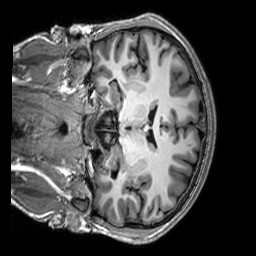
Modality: T1w
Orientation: coronal
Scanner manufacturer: siemens
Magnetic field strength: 3 T
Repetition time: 2.3 s
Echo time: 0.00302 s